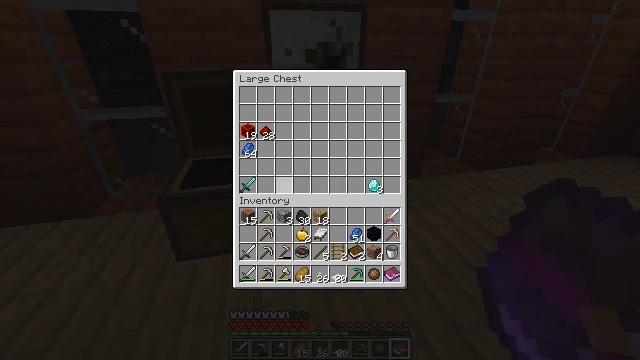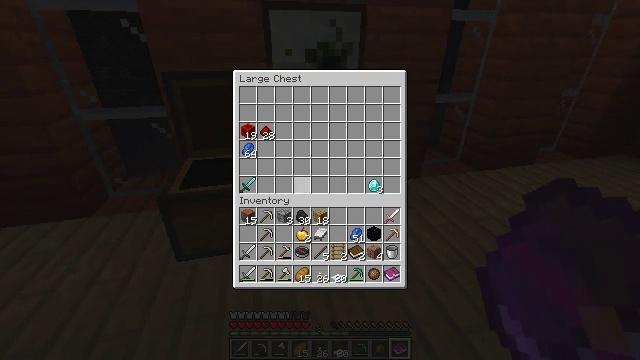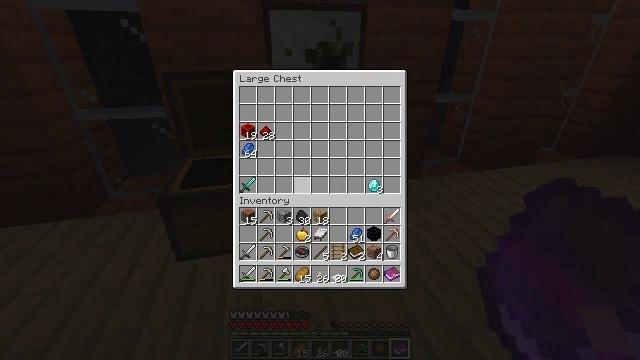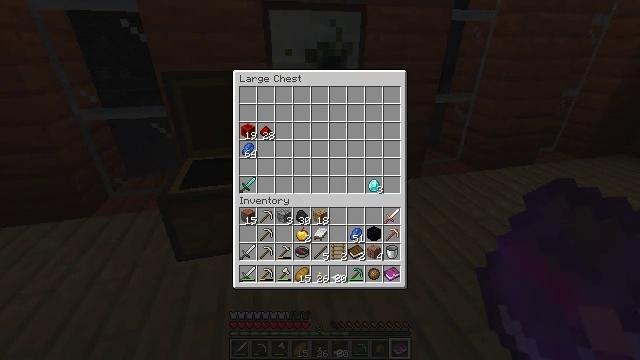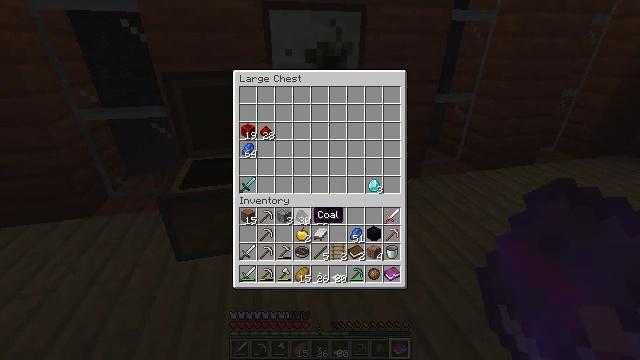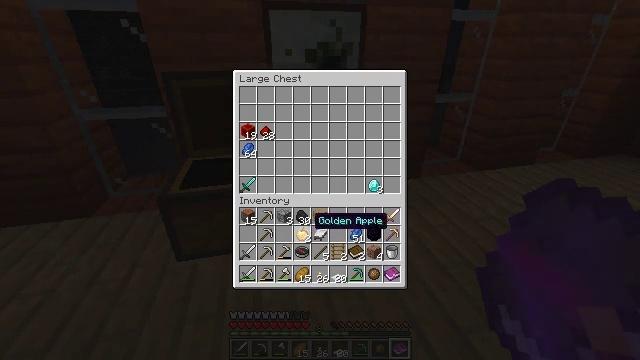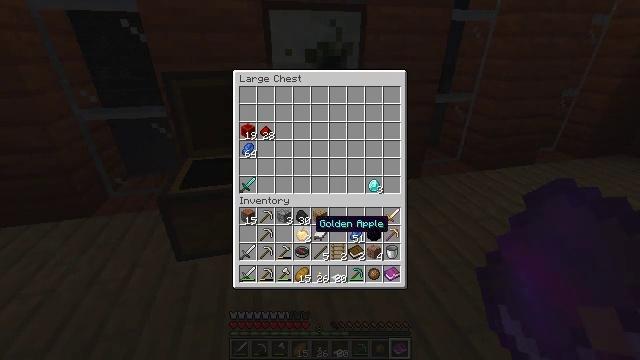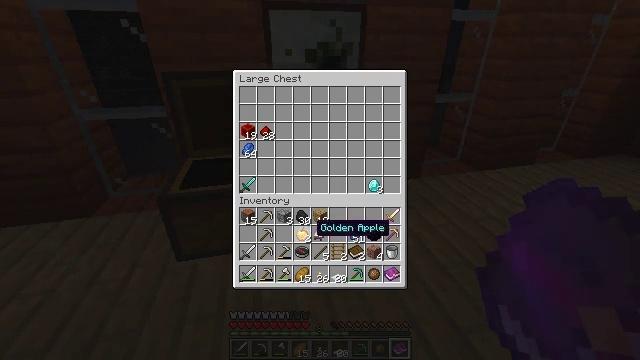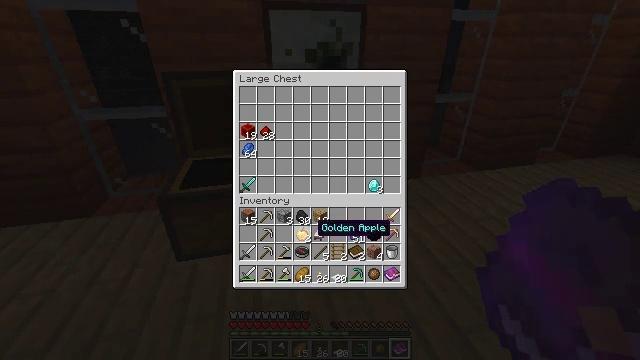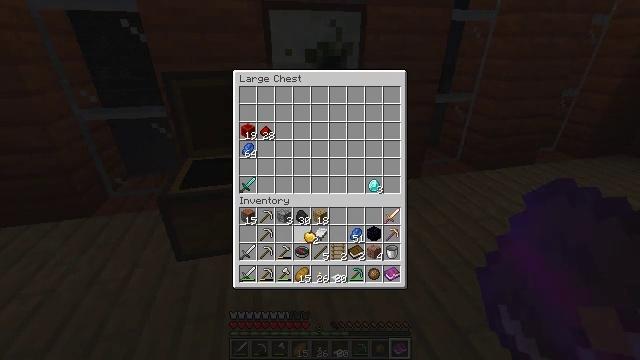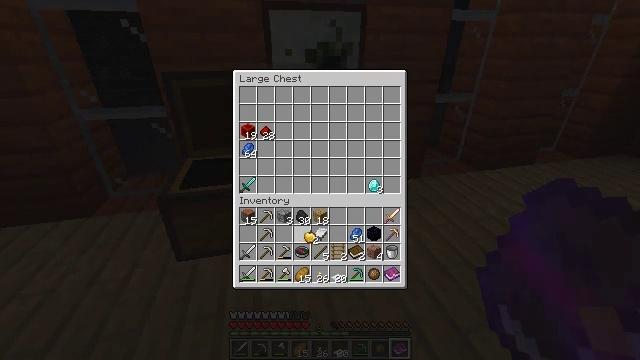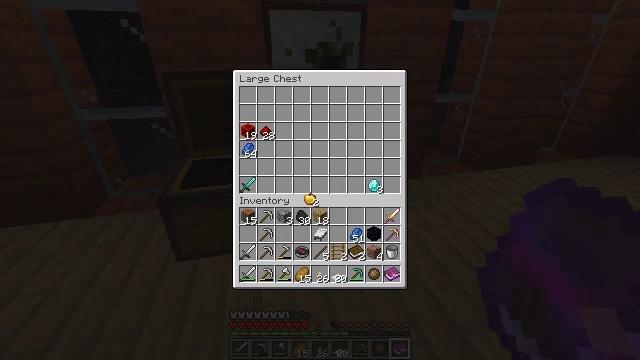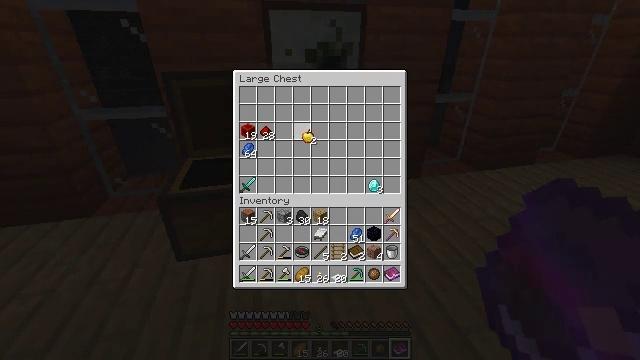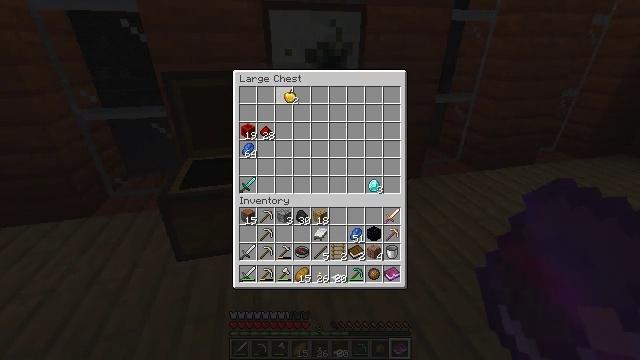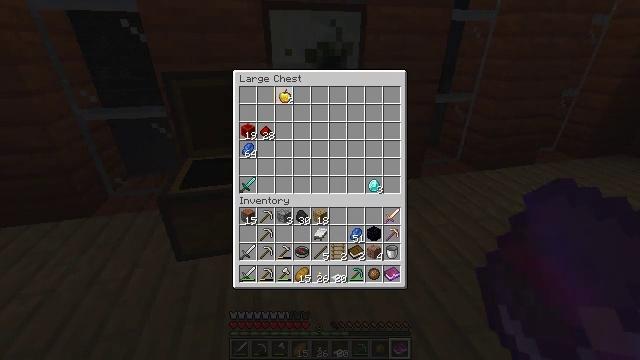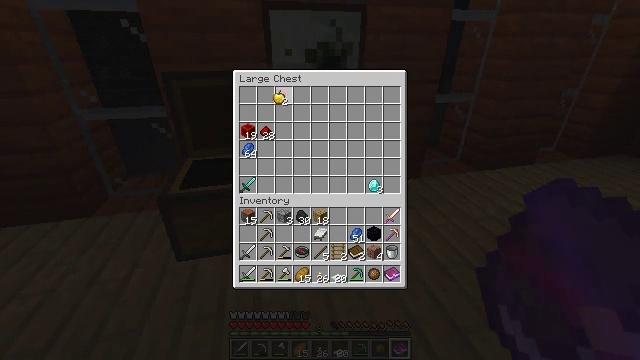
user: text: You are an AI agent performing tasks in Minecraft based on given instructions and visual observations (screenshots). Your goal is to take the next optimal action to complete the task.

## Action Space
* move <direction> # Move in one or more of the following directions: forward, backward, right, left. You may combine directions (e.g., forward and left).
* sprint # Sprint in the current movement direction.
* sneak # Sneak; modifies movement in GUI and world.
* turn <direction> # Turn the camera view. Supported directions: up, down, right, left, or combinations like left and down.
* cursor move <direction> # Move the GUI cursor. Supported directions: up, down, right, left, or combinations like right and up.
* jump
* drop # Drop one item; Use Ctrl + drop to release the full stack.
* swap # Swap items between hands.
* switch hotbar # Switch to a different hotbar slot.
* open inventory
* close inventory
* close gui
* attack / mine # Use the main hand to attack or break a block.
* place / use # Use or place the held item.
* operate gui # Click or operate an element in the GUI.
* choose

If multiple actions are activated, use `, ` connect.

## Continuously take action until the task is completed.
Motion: motion action
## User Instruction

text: Use the crafting table to create a book.
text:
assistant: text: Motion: turn down
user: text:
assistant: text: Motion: no_op
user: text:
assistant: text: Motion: turn down
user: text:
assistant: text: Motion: turn down
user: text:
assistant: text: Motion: no_op
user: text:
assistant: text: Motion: no_op
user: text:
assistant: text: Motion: no_op
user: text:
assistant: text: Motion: no_op
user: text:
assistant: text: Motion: attack / mine
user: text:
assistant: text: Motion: attack / mine
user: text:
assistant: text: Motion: turn up, attack / mine
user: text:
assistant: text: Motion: turn up
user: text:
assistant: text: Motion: turn left and up
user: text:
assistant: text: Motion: no_op
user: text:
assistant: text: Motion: no_op
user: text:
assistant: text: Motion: turn left
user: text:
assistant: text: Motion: turn left and down
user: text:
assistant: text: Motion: no_op
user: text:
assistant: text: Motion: no_op
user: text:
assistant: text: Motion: no_op
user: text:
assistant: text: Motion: no_op
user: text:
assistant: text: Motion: attack / mine
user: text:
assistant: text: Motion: attack / mine
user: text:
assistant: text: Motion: attack / mine
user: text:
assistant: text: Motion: no_op
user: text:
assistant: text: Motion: turn right and down
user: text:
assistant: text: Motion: turn right and down
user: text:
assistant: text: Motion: turn right and down
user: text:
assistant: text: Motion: turn right and down
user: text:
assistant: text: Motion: turn right and down